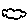
Label: cloud